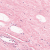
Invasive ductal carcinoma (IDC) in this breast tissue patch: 0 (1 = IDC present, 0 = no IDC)